Brain MRI, t1w sequence, axial 2D slice.
Patient: age 33, sex F, weight 78 kg, height 1.78 m
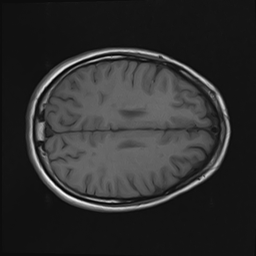